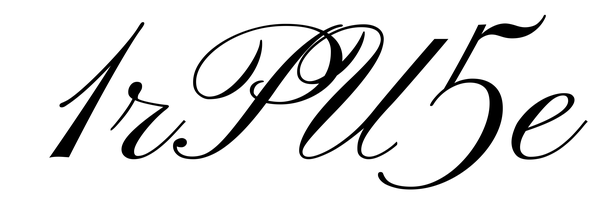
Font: PinyonScript-Regular